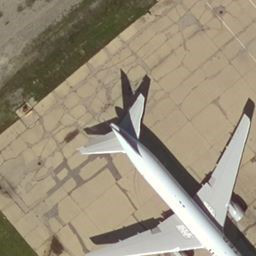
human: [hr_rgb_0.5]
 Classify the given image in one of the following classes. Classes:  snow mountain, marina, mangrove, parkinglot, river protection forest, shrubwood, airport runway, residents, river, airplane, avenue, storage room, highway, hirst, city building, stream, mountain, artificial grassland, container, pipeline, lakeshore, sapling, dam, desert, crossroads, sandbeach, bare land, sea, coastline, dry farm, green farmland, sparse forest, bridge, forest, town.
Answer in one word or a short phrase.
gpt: airplane